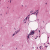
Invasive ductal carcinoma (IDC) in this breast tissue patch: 0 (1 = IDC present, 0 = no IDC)